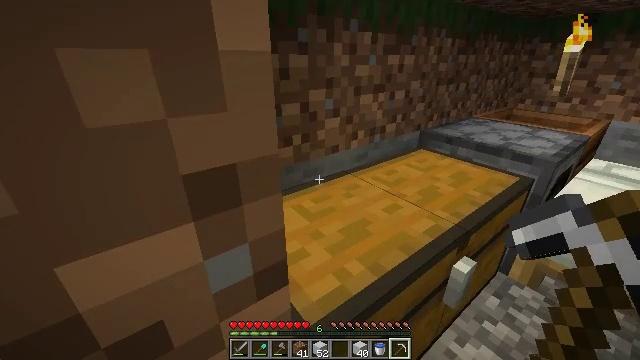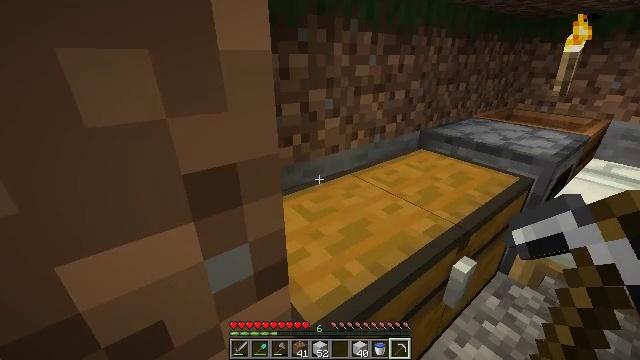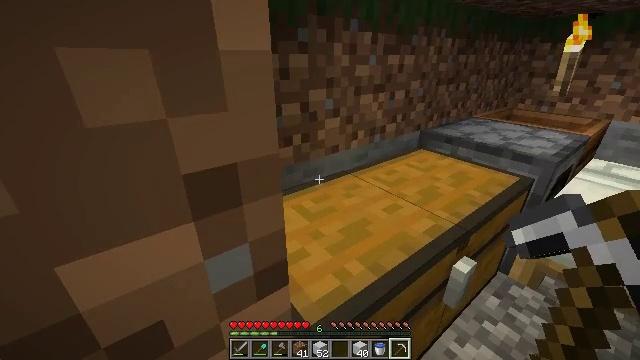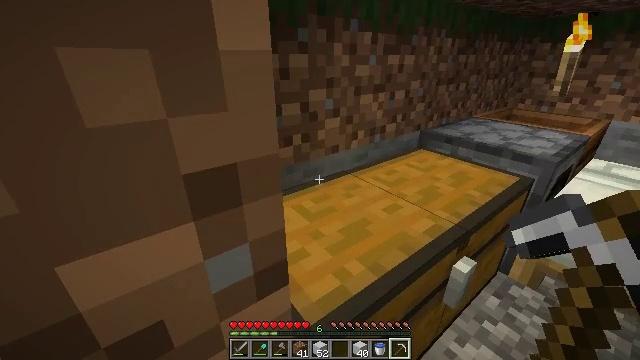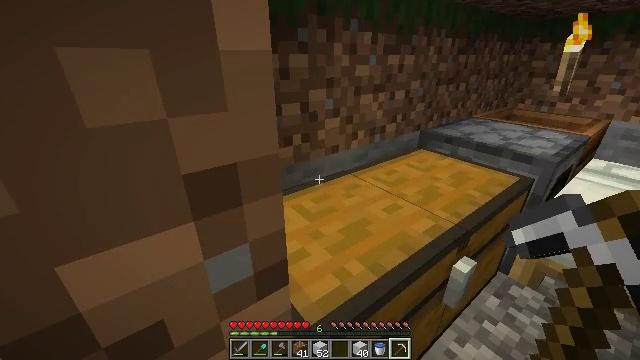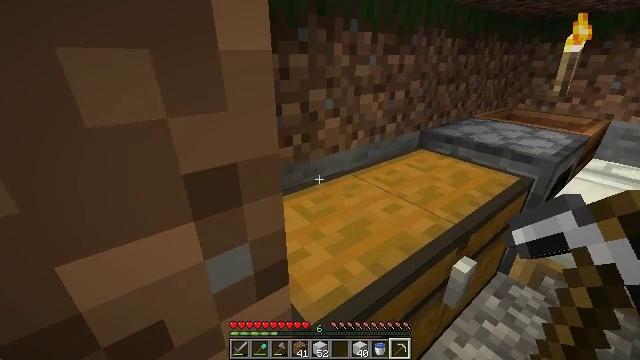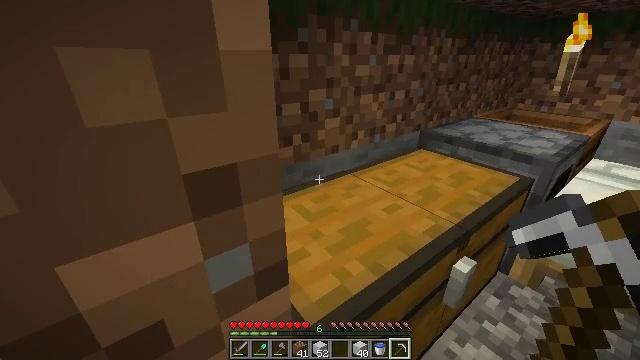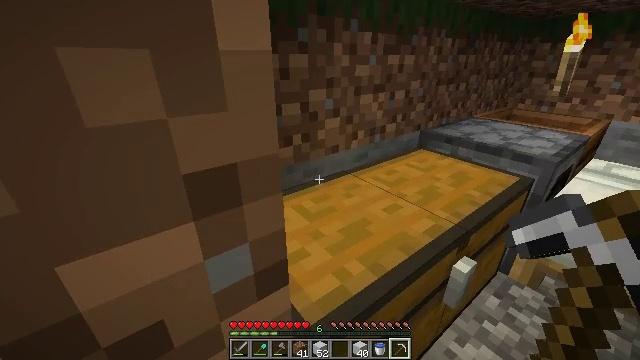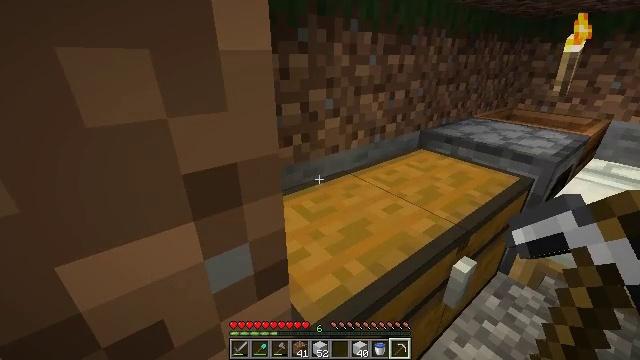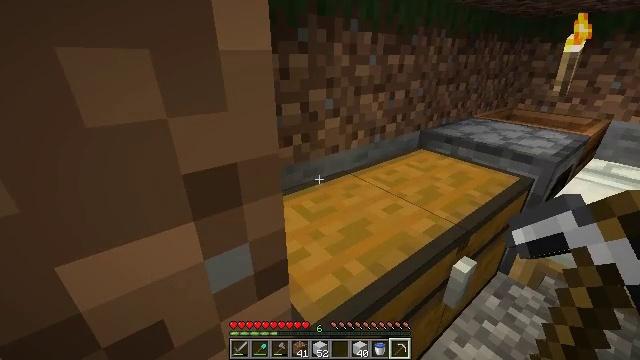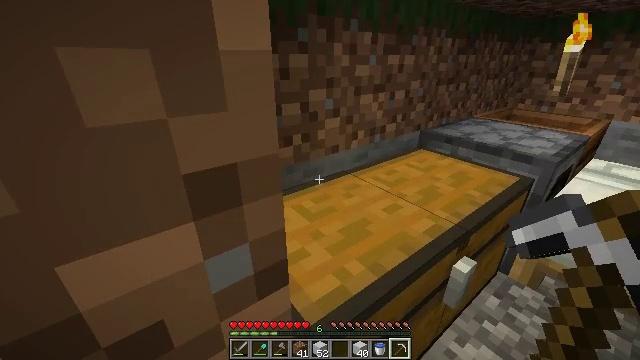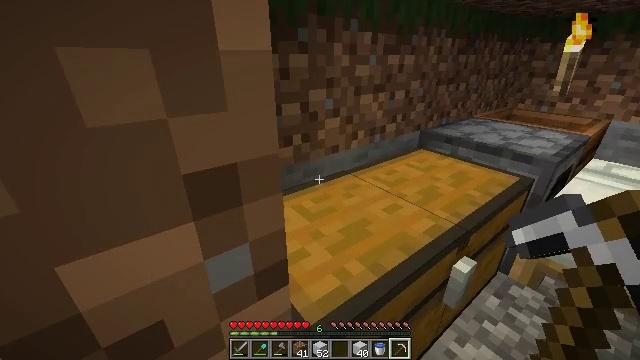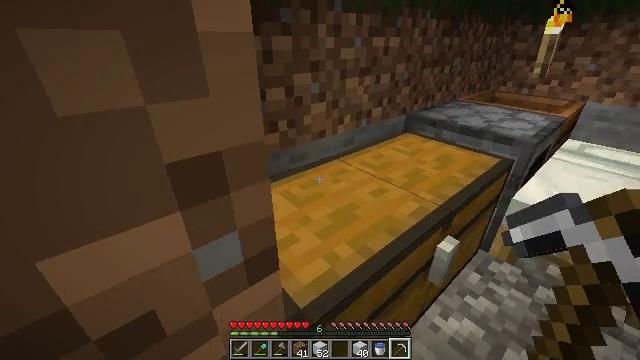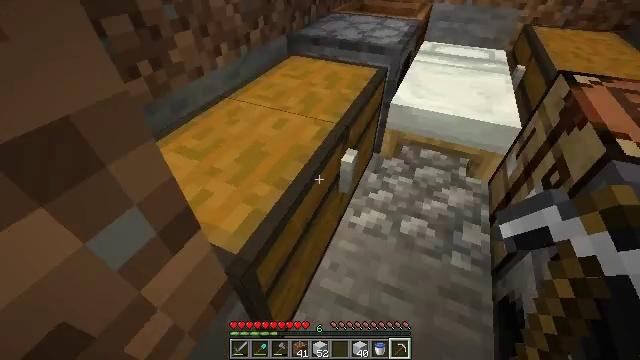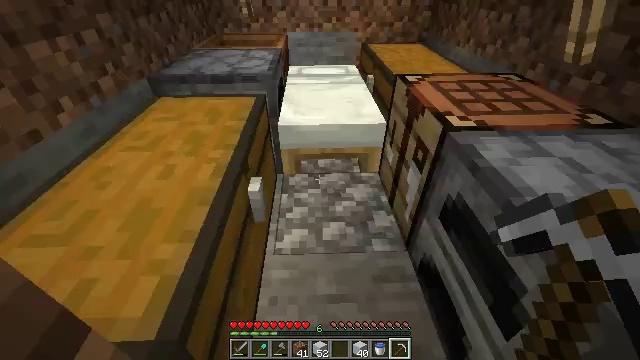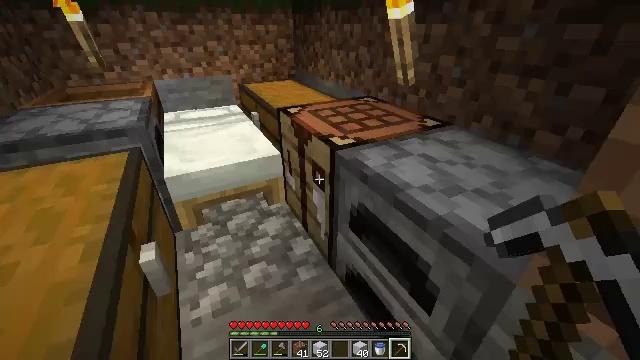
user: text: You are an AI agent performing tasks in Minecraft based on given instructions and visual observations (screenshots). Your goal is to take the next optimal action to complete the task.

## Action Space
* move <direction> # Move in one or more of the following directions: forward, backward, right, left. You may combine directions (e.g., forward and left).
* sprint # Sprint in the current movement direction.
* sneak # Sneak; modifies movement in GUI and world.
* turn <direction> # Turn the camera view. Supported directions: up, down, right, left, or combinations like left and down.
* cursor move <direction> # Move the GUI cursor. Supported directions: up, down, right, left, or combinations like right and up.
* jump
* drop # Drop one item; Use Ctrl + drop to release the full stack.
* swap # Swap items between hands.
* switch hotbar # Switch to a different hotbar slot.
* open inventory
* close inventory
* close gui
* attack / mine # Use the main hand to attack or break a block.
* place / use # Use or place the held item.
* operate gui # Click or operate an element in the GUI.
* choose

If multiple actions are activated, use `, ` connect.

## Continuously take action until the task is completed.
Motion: motion action
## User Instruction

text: Collect white concrete from a structure.
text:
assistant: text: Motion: no_op
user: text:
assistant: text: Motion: no_op
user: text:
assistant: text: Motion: no_op
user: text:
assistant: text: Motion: no_op
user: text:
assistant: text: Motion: no_op
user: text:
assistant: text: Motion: no_op
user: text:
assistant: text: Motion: no_op
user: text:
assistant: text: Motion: no_op
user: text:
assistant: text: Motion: no_op
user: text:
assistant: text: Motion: no_op
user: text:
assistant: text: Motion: no_op
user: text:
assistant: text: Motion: turn right and down
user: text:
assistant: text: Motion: turn right and down
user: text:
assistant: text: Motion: turn right and up
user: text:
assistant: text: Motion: turn right and up
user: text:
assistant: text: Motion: turn right and up
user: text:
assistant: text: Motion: turn right and up
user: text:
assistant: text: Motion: turn right and up
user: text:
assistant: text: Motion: turn right and up
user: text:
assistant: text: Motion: turn right and up
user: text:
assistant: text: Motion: turn right and up
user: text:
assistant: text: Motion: turn right and up
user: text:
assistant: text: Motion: move forward, turn right
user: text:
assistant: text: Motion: move forward, turn right
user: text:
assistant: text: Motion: move forward, turn right and up
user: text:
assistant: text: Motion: move forward
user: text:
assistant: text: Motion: move forward
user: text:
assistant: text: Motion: move forward
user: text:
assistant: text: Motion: move forward, jump
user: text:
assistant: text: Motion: move forward, jump